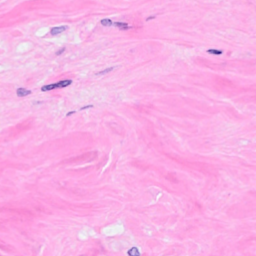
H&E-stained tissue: Breast